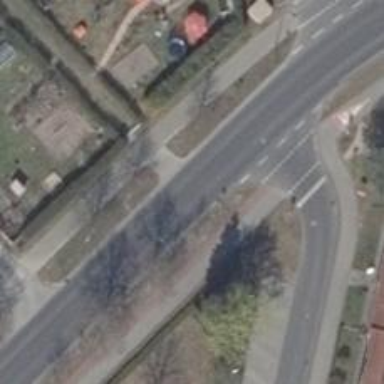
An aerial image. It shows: Tertiary road with asphalt surface. The road has separate sidewalks on both sides.